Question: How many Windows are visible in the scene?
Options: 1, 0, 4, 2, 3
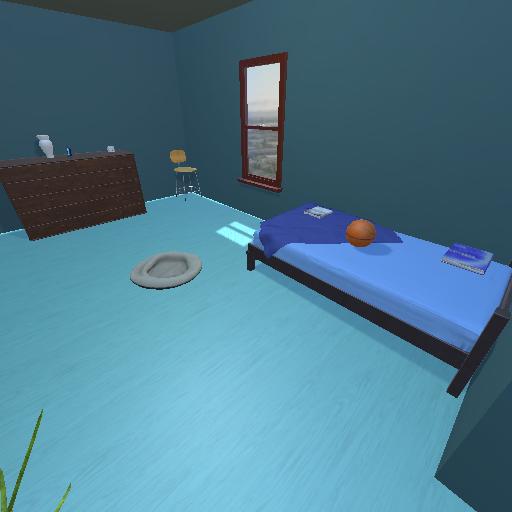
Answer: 1